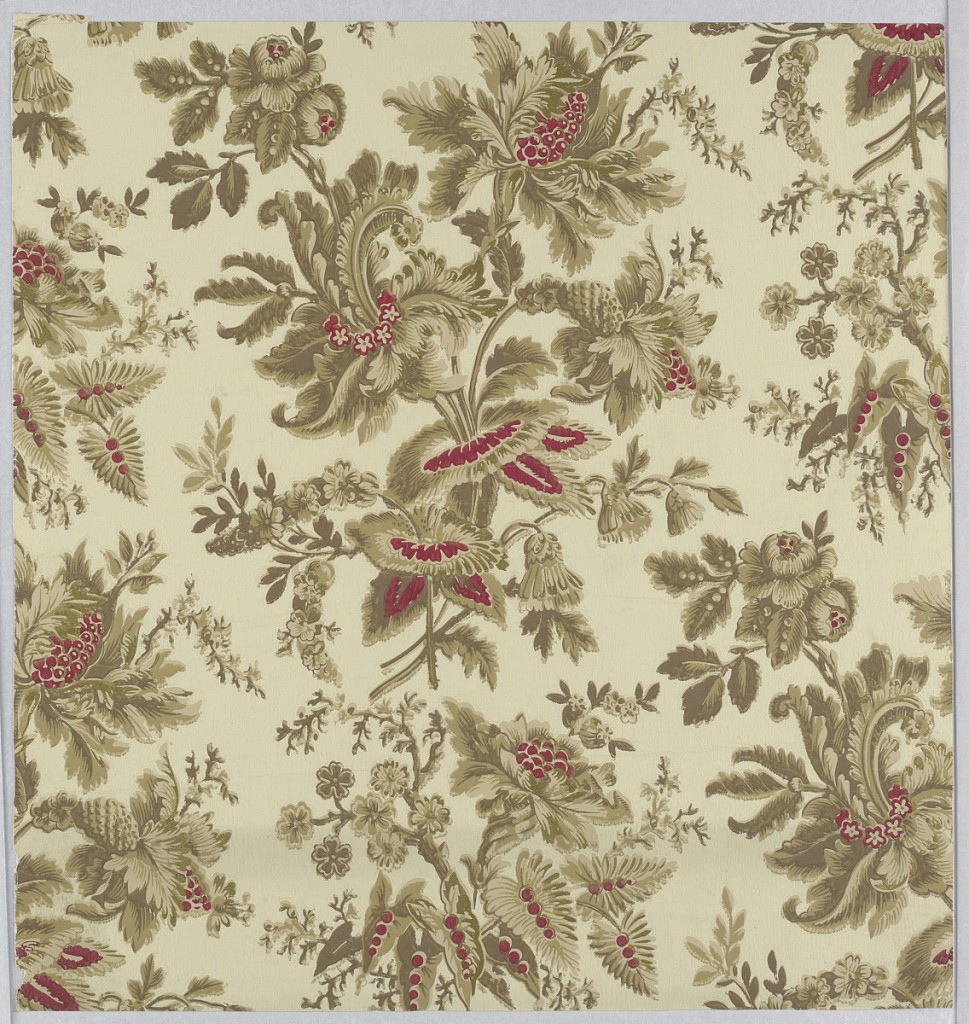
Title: Sidewall
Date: ca. 1880
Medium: Machine-printed paper
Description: Neo-Rococo pattern with two motifs of flower bunches repeated one above the other and in off-set columns; highly-detailed brown linework and shading reminiscent of printed textiles; highlighting in dark red on some of the flowers and leaves; cream ground.